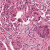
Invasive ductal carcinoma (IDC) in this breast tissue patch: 1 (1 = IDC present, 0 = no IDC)